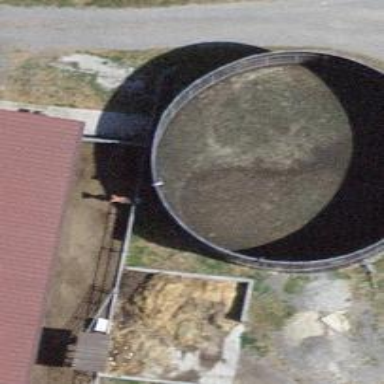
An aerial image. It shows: Storage tank with man-made structure.